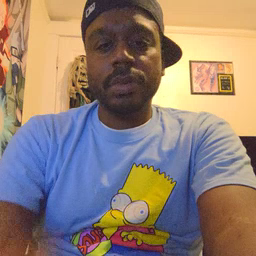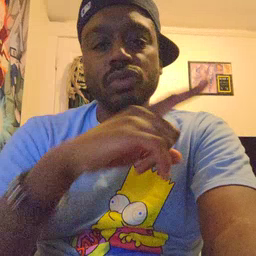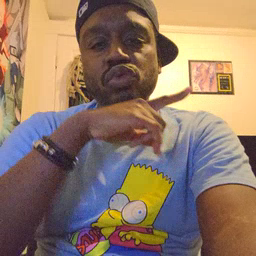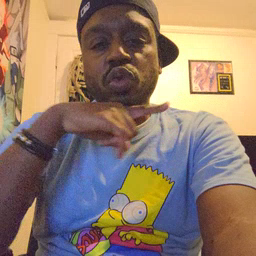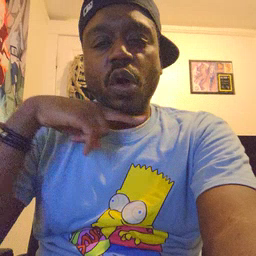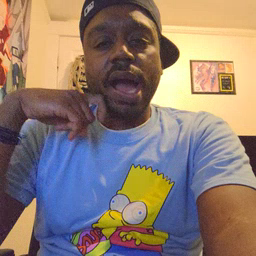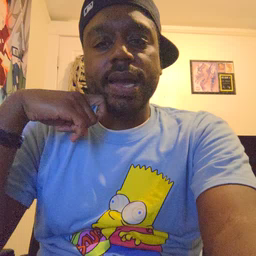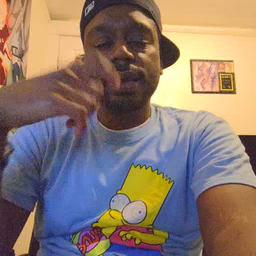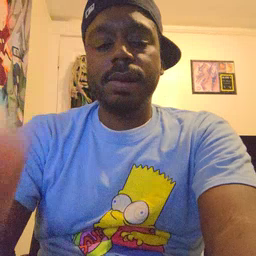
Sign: dry